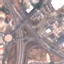
Land use / land cover: Highway